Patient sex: M
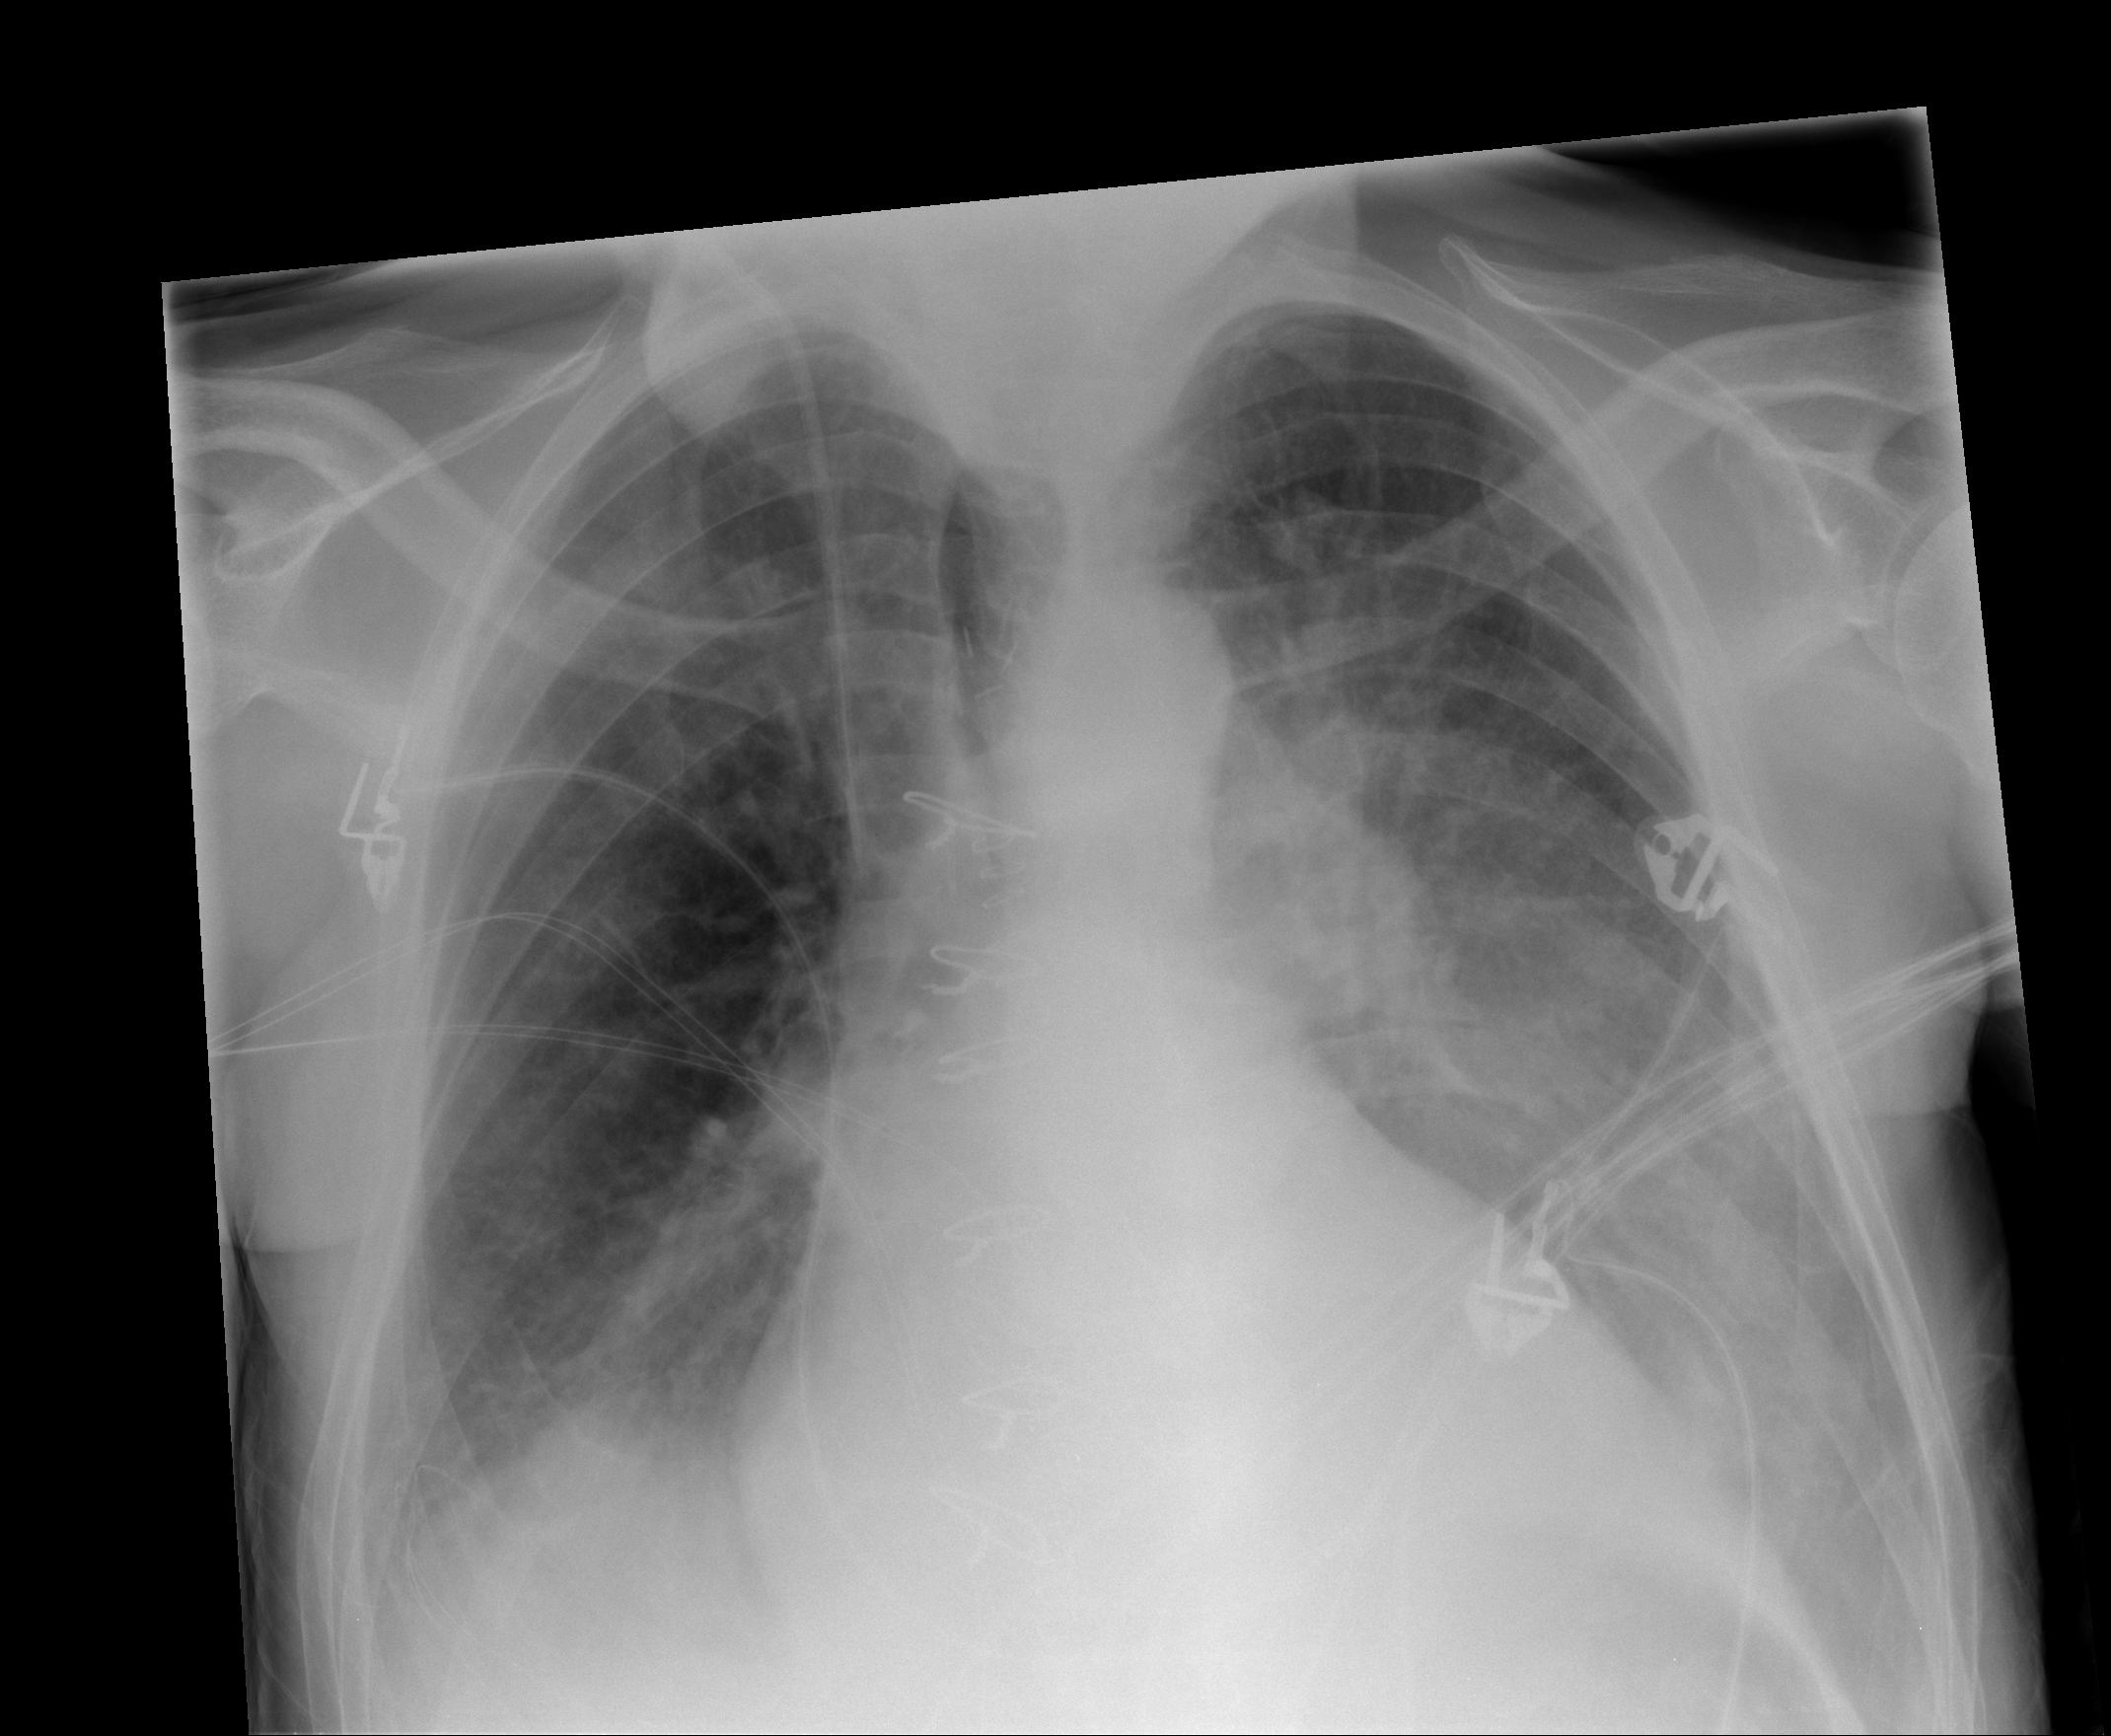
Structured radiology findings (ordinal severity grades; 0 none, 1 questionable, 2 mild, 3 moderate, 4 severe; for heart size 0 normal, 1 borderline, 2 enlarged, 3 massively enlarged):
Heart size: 2
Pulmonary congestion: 1
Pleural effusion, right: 2
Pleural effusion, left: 2
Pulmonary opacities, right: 2
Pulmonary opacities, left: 3
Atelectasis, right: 2
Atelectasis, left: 3